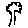
Label: tree